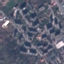
Land use / land cover class: Residential